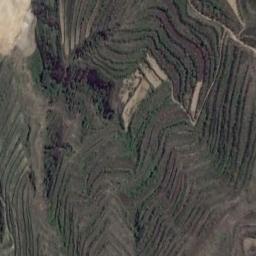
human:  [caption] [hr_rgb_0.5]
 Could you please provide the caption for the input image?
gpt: A large layer of brown and green mixed terraces .

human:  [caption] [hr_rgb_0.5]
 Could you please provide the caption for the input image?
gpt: There are many green plants on the terrace .

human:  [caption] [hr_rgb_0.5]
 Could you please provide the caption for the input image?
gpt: The terraces on this mountain are all parallel to each other .

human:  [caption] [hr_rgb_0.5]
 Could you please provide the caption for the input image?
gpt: The bare and green terrace is next to some trees .

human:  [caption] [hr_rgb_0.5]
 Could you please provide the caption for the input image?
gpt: There are many green terraces arranged neatly .